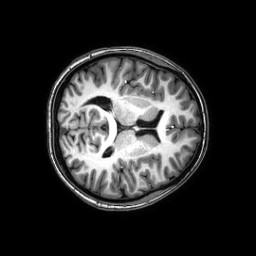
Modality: T1w
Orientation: axial
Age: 25
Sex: female
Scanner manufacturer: philips
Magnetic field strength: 3 T
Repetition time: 8.2 s
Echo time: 0.0037 s